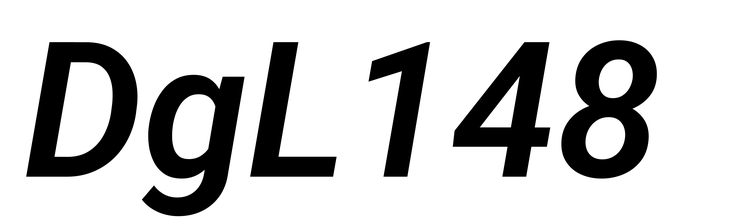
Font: Roboto-Italic_SemiBold_Italic